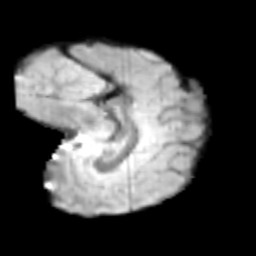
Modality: T2w
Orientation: sagittal
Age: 13
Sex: male
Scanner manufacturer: siemens
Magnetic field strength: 3 T
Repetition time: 3.8 s
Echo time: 0.07 s